A scalogram (wavelet time-scale view) of one vibration snapshot from a rotating machine is shown. Diagnose the rotating machine from this image, choosing from: normal, misalignment, unbalance, looseness.
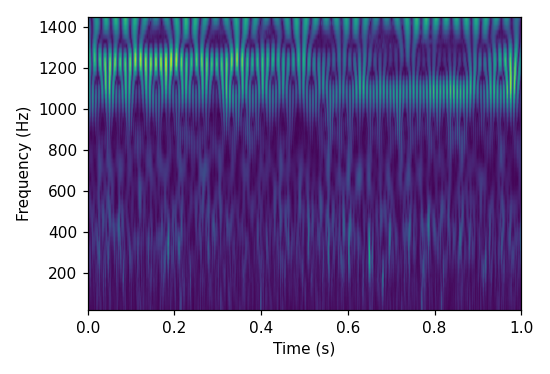
Answer: looseness